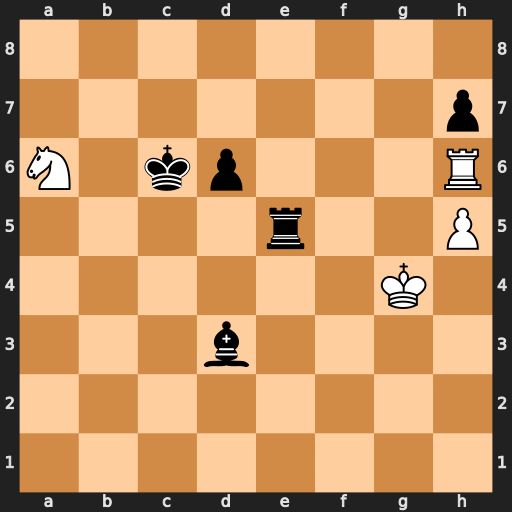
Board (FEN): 8/7p/N1kp3R/4r2P/6K1/3b4/8/8
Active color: w
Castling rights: -
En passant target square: -
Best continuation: Nb4+ Kd7 Nxd3